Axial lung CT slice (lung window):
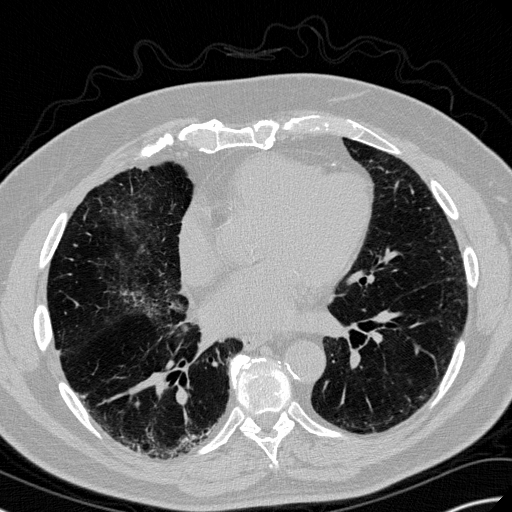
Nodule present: no